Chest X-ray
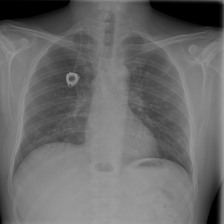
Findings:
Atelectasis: negative
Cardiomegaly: negative
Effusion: negative
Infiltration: positive
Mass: negative
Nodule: positive
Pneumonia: negative
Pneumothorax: negative
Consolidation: negative
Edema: negative
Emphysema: negative
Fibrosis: negative
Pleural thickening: negative
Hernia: negative